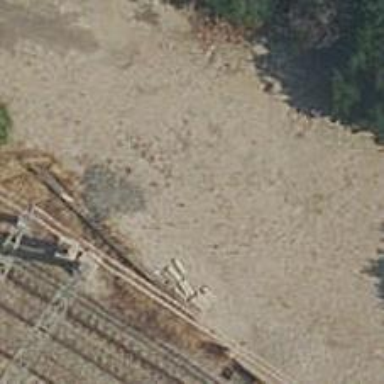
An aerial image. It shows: Railway tunnel with overhead electrified contact lines.